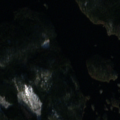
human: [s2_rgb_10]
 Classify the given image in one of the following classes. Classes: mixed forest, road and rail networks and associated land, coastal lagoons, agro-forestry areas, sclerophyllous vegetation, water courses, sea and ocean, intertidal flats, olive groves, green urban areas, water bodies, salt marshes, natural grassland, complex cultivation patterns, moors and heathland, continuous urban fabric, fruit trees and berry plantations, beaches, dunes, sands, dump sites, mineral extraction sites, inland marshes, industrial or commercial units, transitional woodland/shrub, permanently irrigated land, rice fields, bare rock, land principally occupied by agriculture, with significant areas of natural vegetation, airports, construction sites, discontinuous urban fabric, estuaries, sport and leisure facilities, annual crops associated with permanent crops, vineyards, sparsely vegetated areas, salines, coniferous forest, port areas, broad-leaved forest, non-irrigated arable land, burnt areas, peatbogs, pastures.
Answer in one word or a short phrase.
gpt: coniferous forest, water bodies